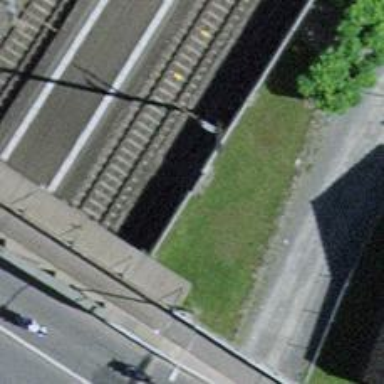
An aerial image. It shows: Noise barrier wall.